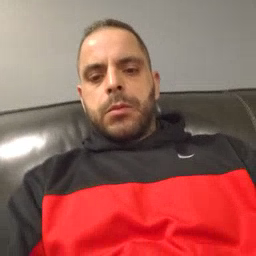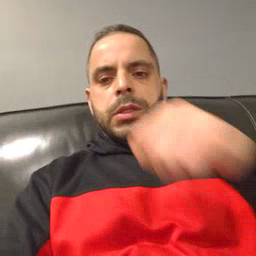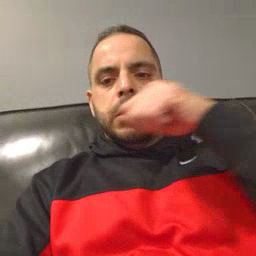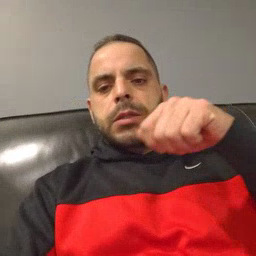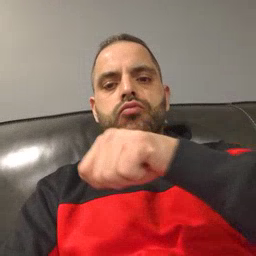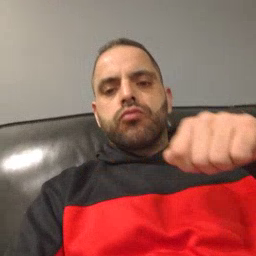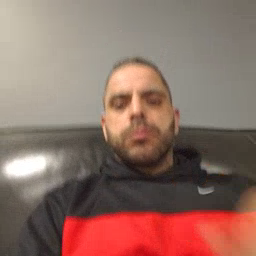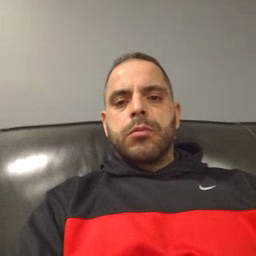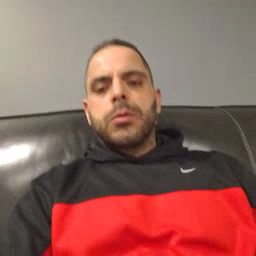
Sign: toothbrush